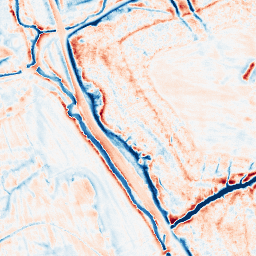
Category: edge_preserving
Decomposition family: guided
Decomposition parameters: radius: 4
eps: 1
Upsampling method: lanczos
Upsampling parameters: scale: 8
Upsampling scale: 8